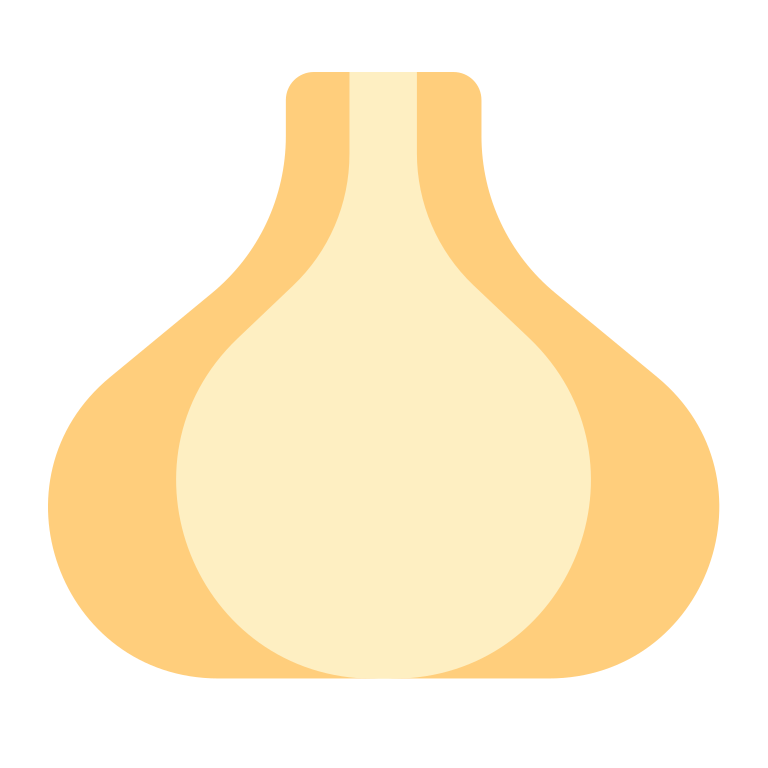
garlic flat